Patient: sex M, age 52
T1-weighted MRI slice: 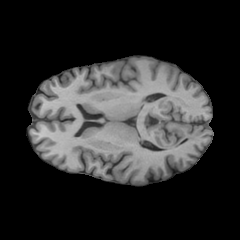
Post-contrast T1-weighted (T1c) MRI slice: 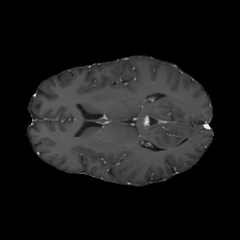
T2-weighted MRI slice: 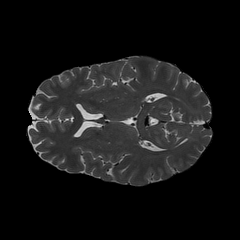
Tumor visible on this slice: no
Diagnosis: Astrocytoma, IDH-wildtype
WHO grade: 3